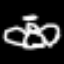
Label: angel